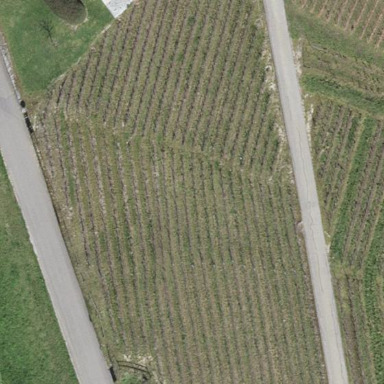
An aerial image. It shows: Vineyard growing grapes.